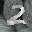
Label: 2